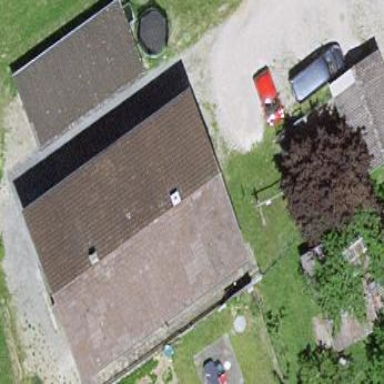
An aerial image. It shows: Simple house.